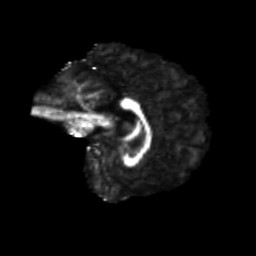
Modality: FA
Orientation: sagittal
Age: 61
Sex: male
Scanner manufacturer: siemens
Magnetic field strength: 3 T
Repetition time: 4.71 s
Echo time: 0.0906 s